Question: Here is an image taken by Spirit. I get it from APOD. The sun is smaller and the atmosphere is kind of reddish. But under some weather circumstances on our earth, we may get a similar image, which I am not sure of.
My question is how to distinguish between them safely?
Can we get a definite answer?

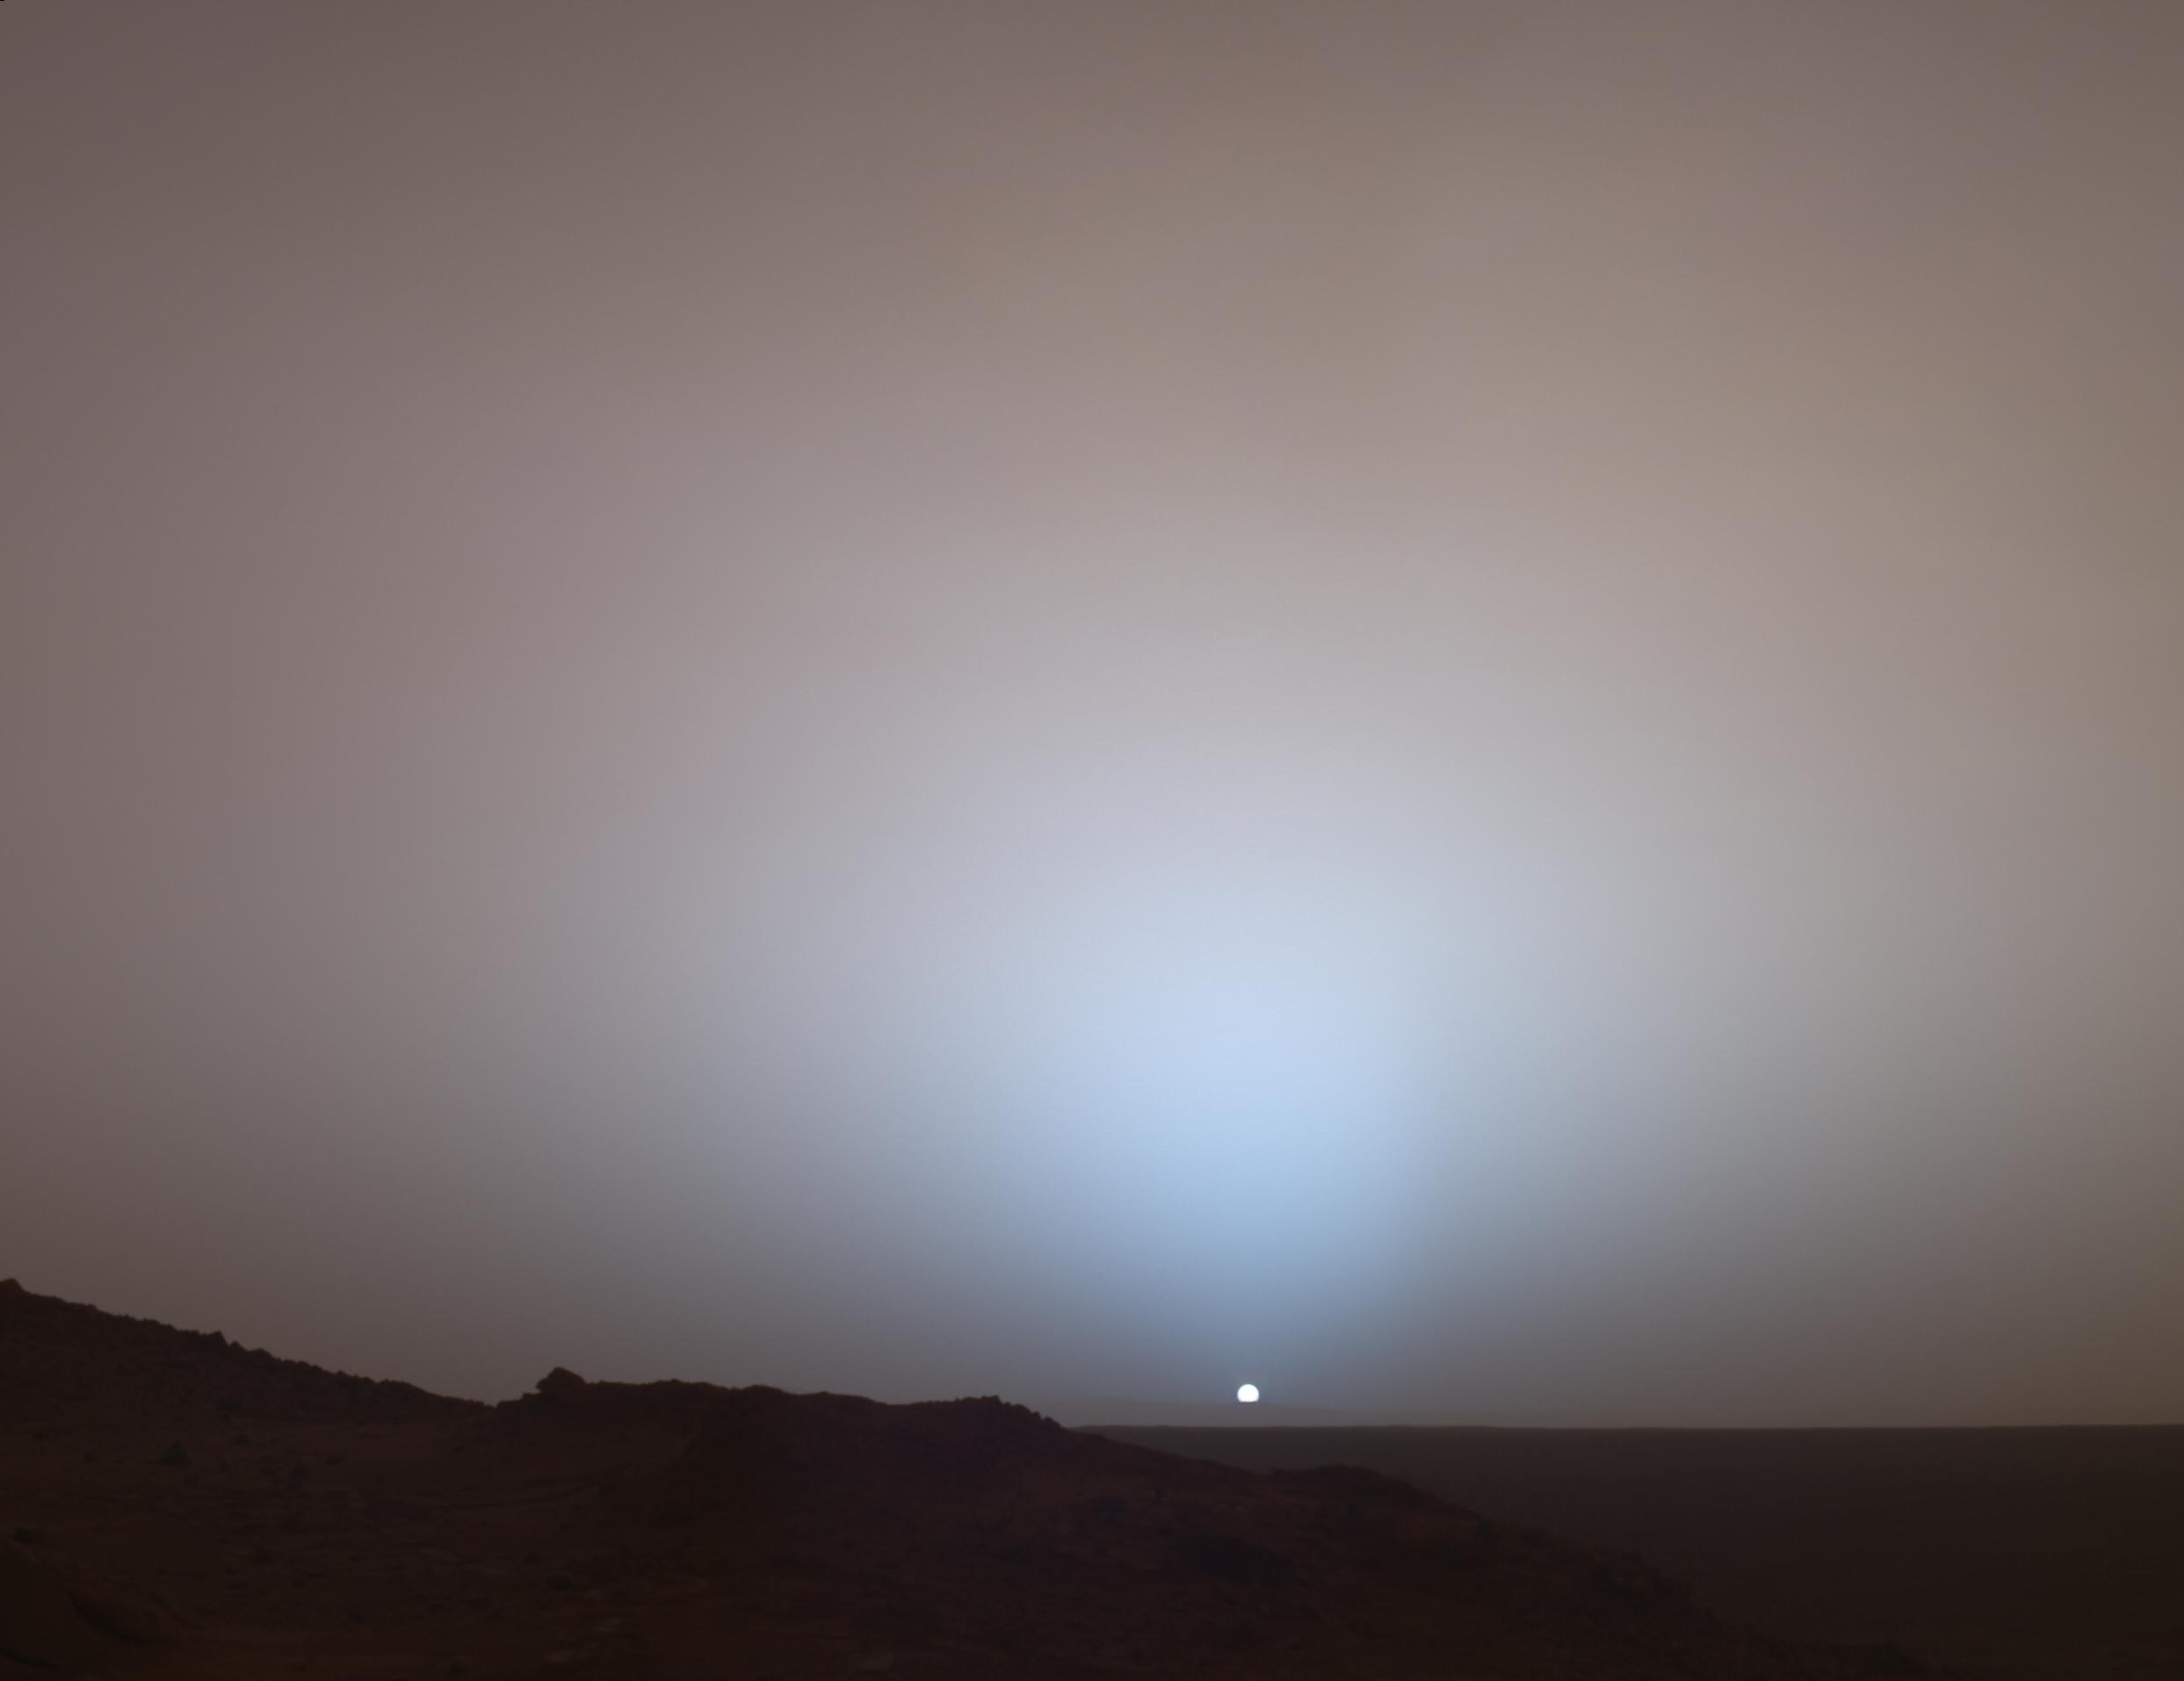
Answer: You should be able to guess with a success rate better than 50% by sampling the sky colour and checking the image for Earth-like features such as water reflections an buildings (which typically produce images with a lot of vertical edges).
However, I'd say it would be impossible to classify sunset images from Earth and Mars with 100% reliability (See <URL>.